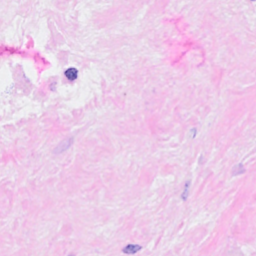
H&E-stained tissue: Breast